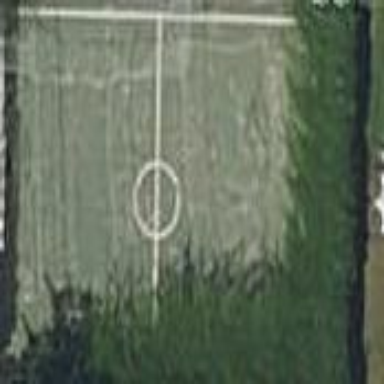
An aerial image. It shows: Soccer pitch designated for leisure and sports activities.